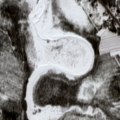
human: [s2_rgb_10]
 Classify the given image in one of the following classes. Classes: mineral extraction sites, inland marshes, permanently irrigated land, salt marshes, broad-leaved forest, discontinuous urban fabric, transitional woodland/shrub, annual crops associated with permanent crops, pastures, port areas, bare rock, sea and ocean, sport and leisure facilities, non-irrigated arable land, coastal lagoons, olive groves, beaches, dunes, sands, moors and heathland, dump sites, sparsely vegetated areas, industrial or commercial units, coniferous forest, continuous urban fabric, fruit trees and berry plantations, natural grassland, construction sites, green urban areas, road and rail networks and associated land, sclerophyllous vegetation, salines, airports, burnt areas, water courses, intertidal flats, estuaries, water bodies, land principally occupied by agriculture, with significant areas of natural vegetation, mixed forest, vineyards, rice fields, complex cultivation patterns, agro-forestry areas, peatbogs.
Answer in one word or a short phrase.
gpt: land principally occupied by agriculture, with significant areas of natural vegetation, coniferous forest, mixed forest, peatbogs